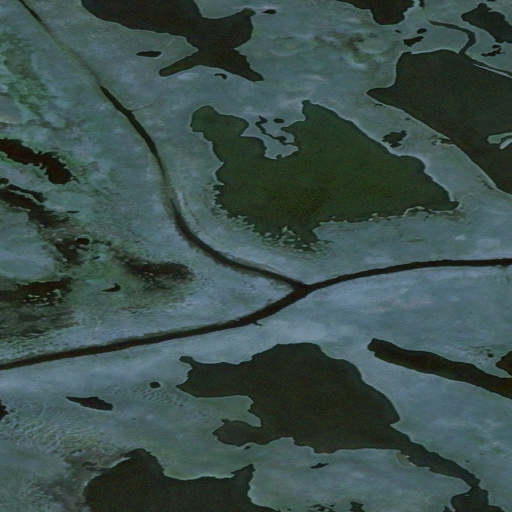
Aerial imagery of cape in Alaska named Naskonat Peninsula containing only unknown